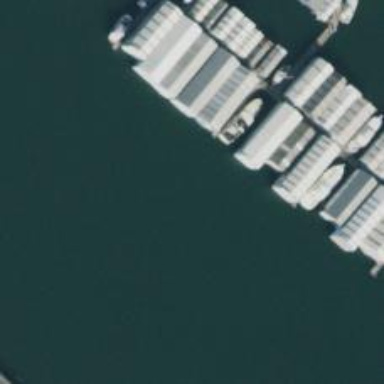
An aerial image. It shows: Dock located along the waterway.